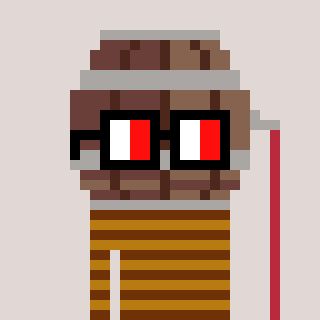
a pixel art character with square glasses with black frames and red eyes, a wine barrel-shaped head and a gold-colored body on a warm background